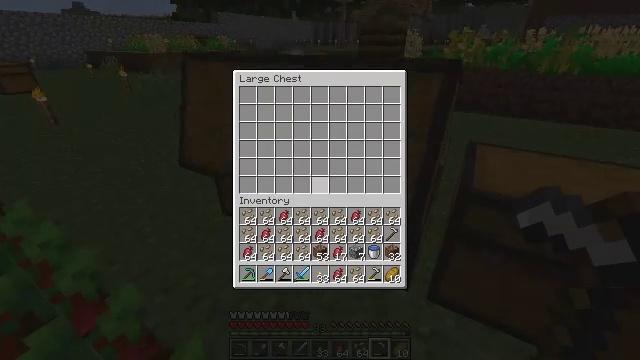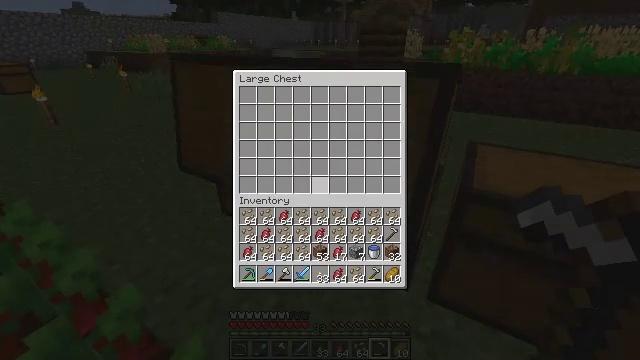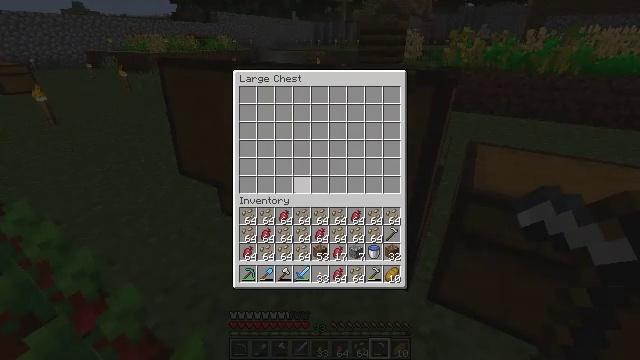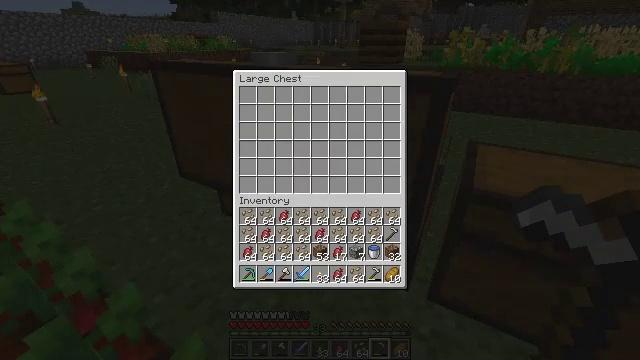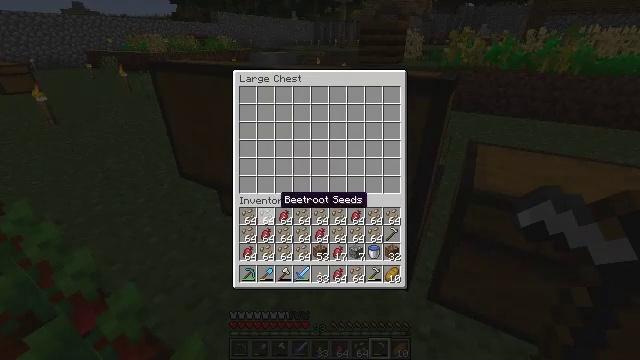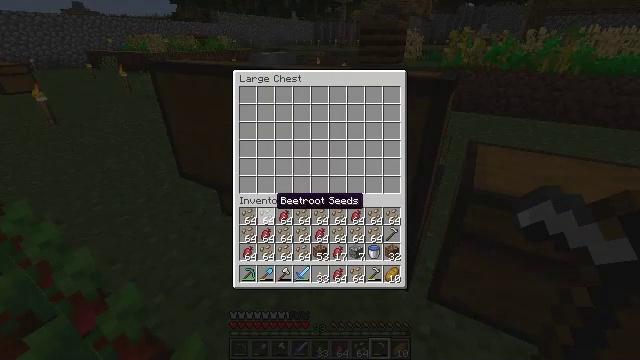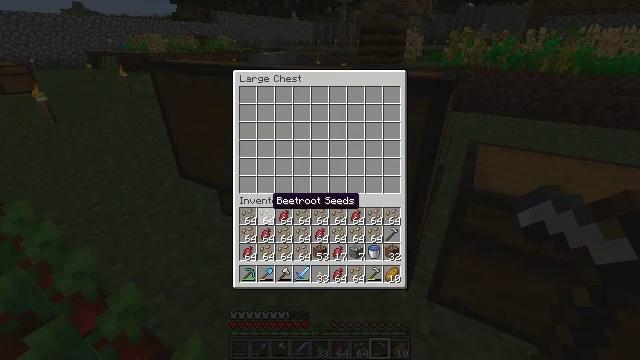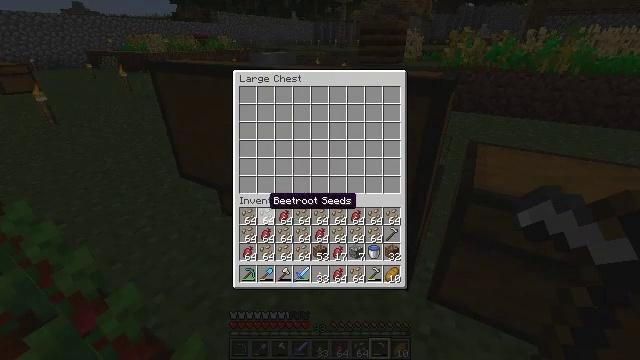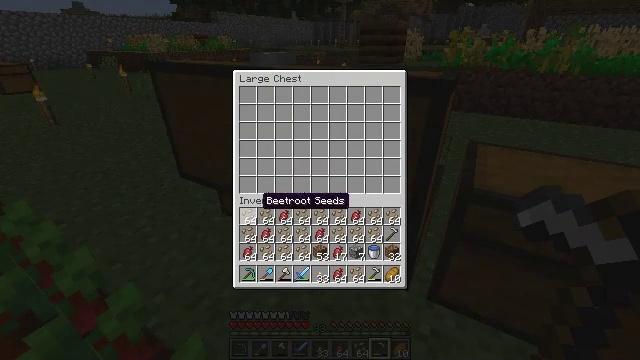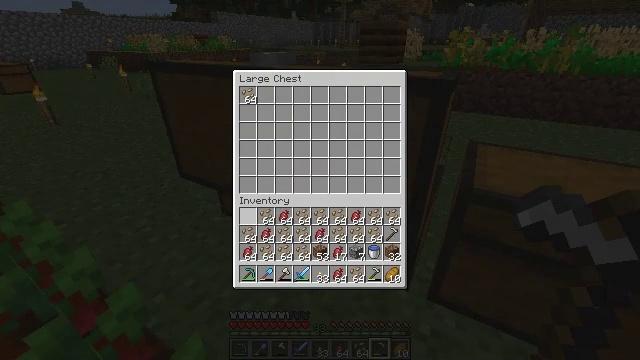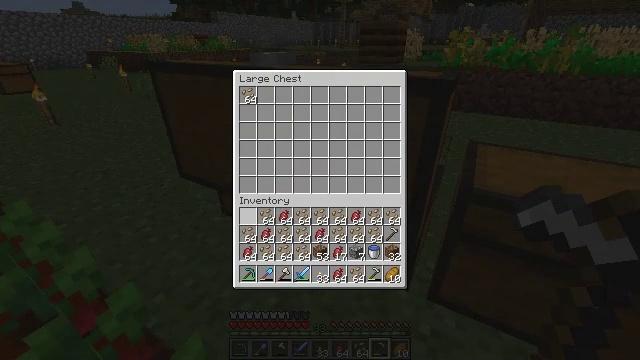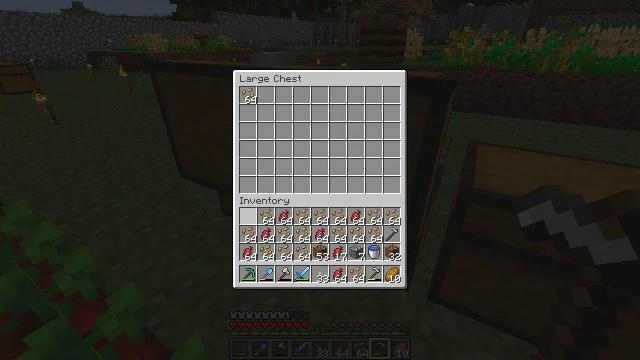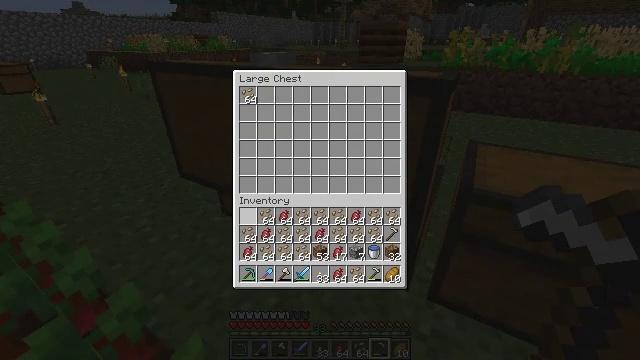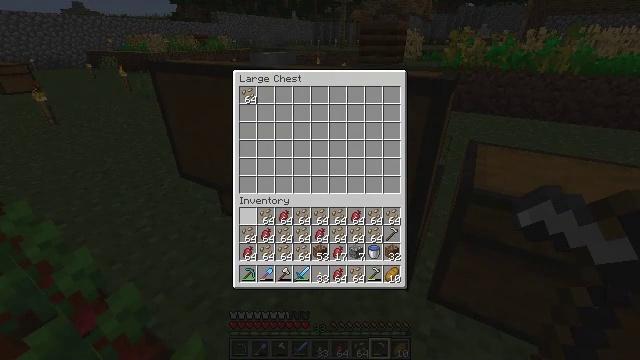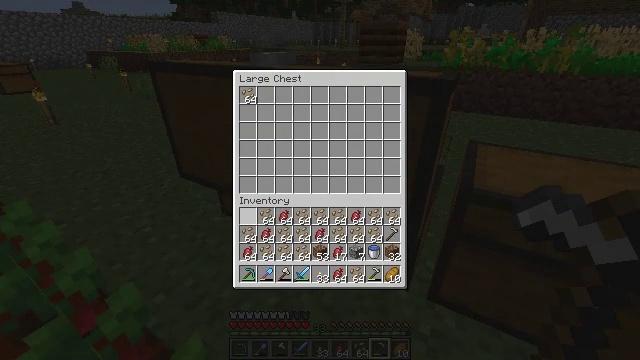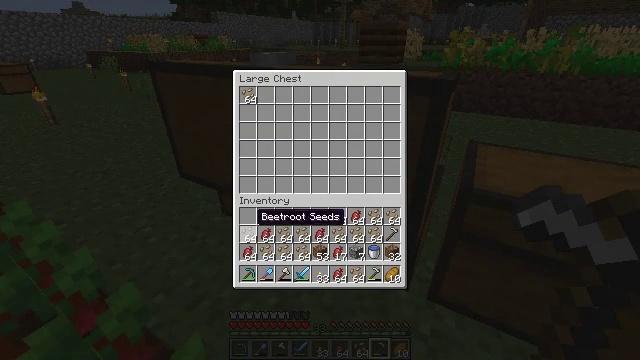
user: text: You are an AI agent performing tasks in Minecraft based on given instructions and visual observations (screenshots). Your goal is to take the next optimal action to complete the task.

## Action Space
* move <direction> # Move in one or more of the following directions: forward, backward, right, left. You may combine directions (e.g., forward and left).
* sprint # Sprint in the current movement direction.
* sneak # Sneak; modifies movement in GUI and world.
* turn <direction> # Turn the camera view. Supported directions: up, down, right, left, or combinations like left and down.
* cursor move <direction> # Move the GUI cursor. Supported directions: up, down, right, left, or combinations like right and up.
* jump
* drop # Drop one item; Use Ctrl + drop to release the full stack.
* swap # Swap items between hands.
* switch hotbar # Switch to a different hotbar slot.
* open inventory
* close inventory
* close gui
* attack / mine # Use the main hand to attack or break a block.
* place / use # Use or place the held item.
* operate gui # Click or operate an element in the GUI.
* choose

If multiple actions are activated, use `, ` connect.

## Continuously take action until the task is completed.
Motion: motion action
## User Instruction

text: Collect beetroots from the field.
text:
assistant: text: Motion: no_op
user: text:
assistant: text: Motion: sneak, cursor move left and down
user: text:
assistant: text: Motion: sneak, cursor move left and down
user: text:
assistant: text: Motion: sneak, cursor move left and down
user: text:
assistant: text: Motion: sneak
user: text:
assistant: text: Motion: sneak
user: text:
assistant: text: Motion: sneak
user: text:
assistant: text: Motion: sneak
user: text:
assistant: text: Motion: sneak, choose
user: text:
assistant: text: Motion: sneak, choose
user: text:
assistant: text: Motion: sneak, choose
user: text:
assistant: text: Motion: sneak
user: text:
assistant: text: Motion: sneak, cursor move down, choose
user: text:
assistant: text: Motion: sneak, choose
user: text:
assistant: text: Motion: sneak, choose
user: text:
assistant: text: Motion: sneak
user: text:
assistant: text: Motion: sneak, cursor move down
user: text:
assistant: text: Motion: sneak, choose
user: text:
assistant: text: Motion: sneak, choose
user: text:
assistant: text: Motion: sneak
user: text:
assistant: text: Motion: sneak
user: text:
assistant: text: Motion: sneak, choose
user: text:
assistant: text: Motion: sneak, choose
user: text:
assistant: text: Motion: sneak, cursor move right
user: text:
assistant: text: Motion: sneak
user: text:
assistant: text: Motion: sneak, choose
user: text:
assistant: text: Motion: sneak, choose
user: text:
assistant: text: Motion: sneak
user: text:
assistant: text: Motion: sneak, cursor move up
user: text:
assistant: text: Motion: sneak, choose